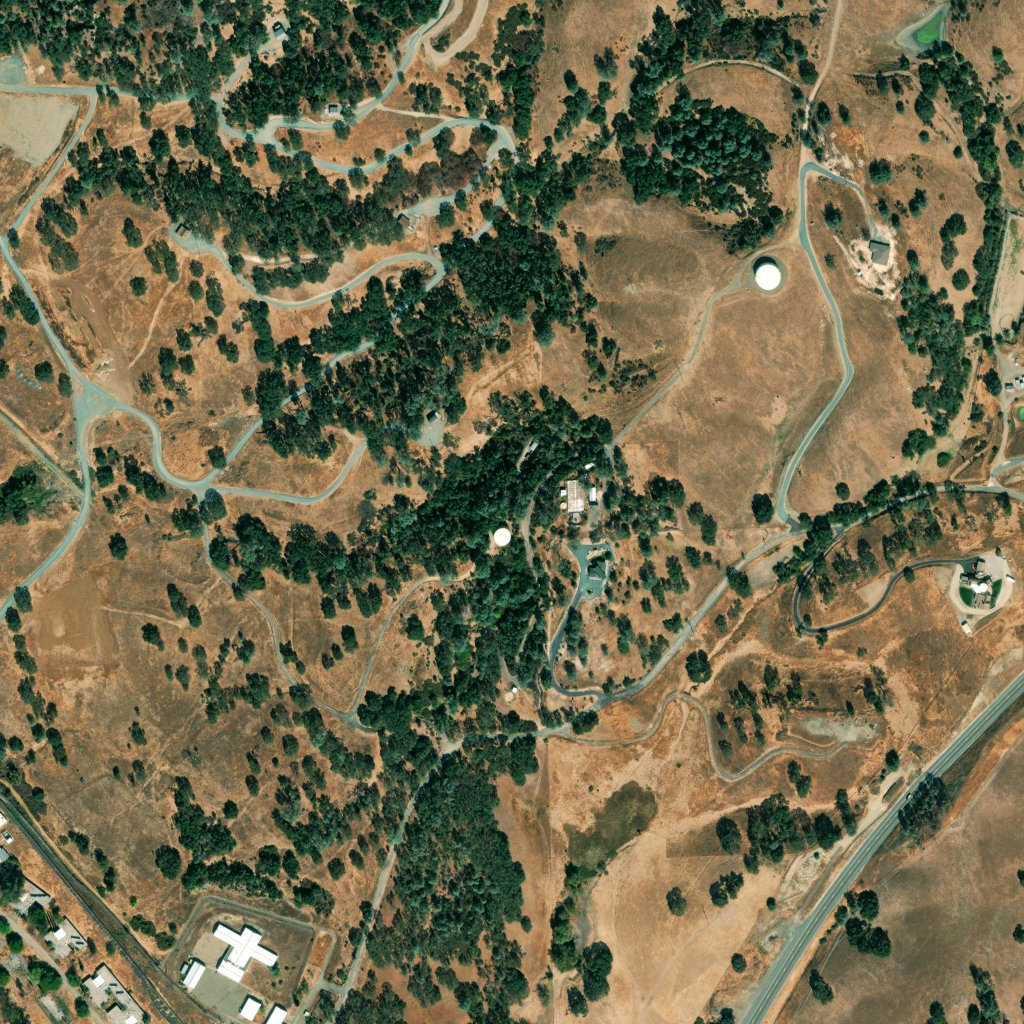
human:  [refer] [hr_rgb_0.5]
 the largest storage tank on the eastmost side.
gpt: <box>[[73, 25, 76, 28, 0]]</box>